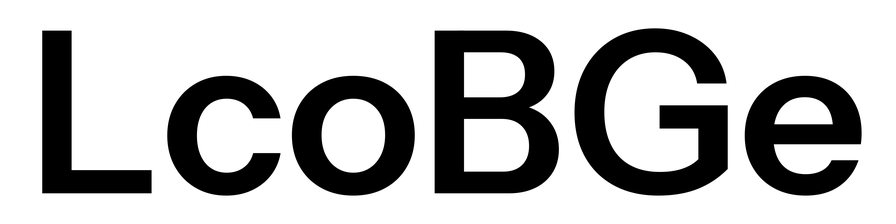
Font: InstrumentSans_SemiBold